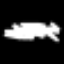
Label: octagon